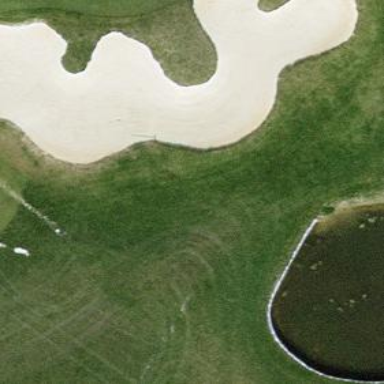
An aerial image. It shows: Golf bunker filled with sandy terrain.